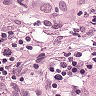
Metastatic tissue present: yes